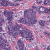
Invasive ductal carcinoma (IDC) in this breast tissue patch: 1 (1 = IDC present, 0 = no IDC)